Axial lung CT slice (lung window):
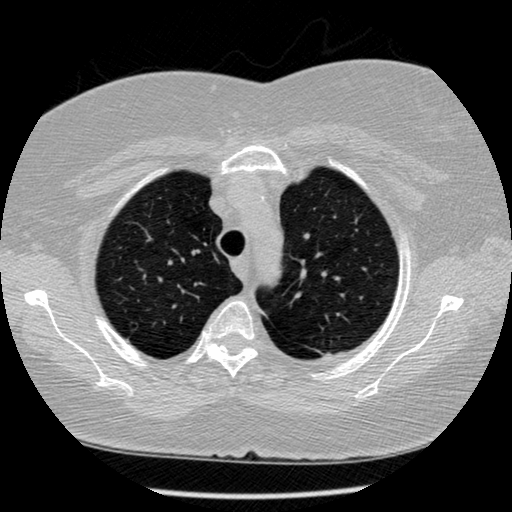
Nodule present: no